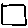
Label: square